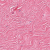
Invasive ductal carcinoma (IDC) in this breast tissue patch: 0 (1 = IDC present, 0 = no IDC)